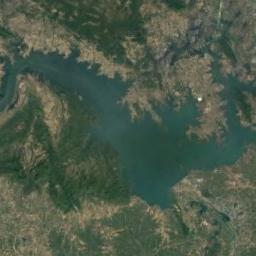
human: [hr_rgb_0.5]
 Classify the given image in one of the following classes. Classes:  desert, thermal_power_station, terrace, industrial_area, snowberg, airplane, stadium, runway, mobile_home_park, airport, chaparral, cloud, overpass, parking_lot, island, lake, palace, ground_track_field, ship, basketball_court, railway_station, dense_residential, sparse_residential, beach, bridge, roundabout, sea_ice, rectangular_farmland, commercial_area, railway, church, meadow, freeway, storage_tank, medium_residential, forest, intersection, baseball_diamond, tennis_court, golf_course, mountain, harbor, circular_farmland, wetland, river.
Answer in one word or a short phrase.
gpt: lake